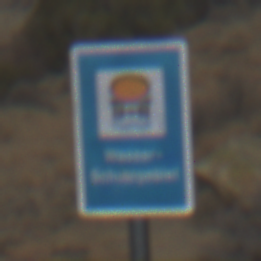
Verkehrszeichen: Wasserschutzgebiet
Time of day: Midday
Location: Outdoor (Nature)
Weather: Clear
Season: NotSpecified
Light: Natural